Field crop: tomato
Growth stage: 1
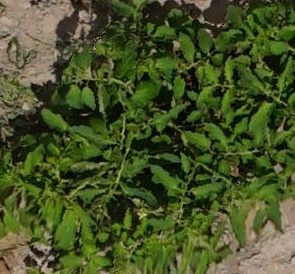
Species: tomato